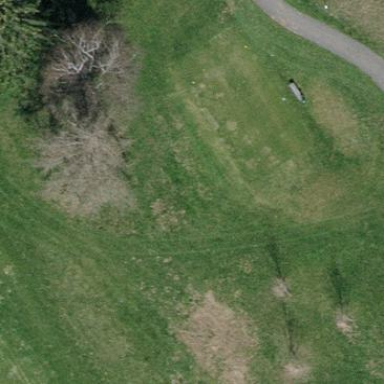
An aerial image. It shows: Golf tee on grassy land.